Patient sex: M
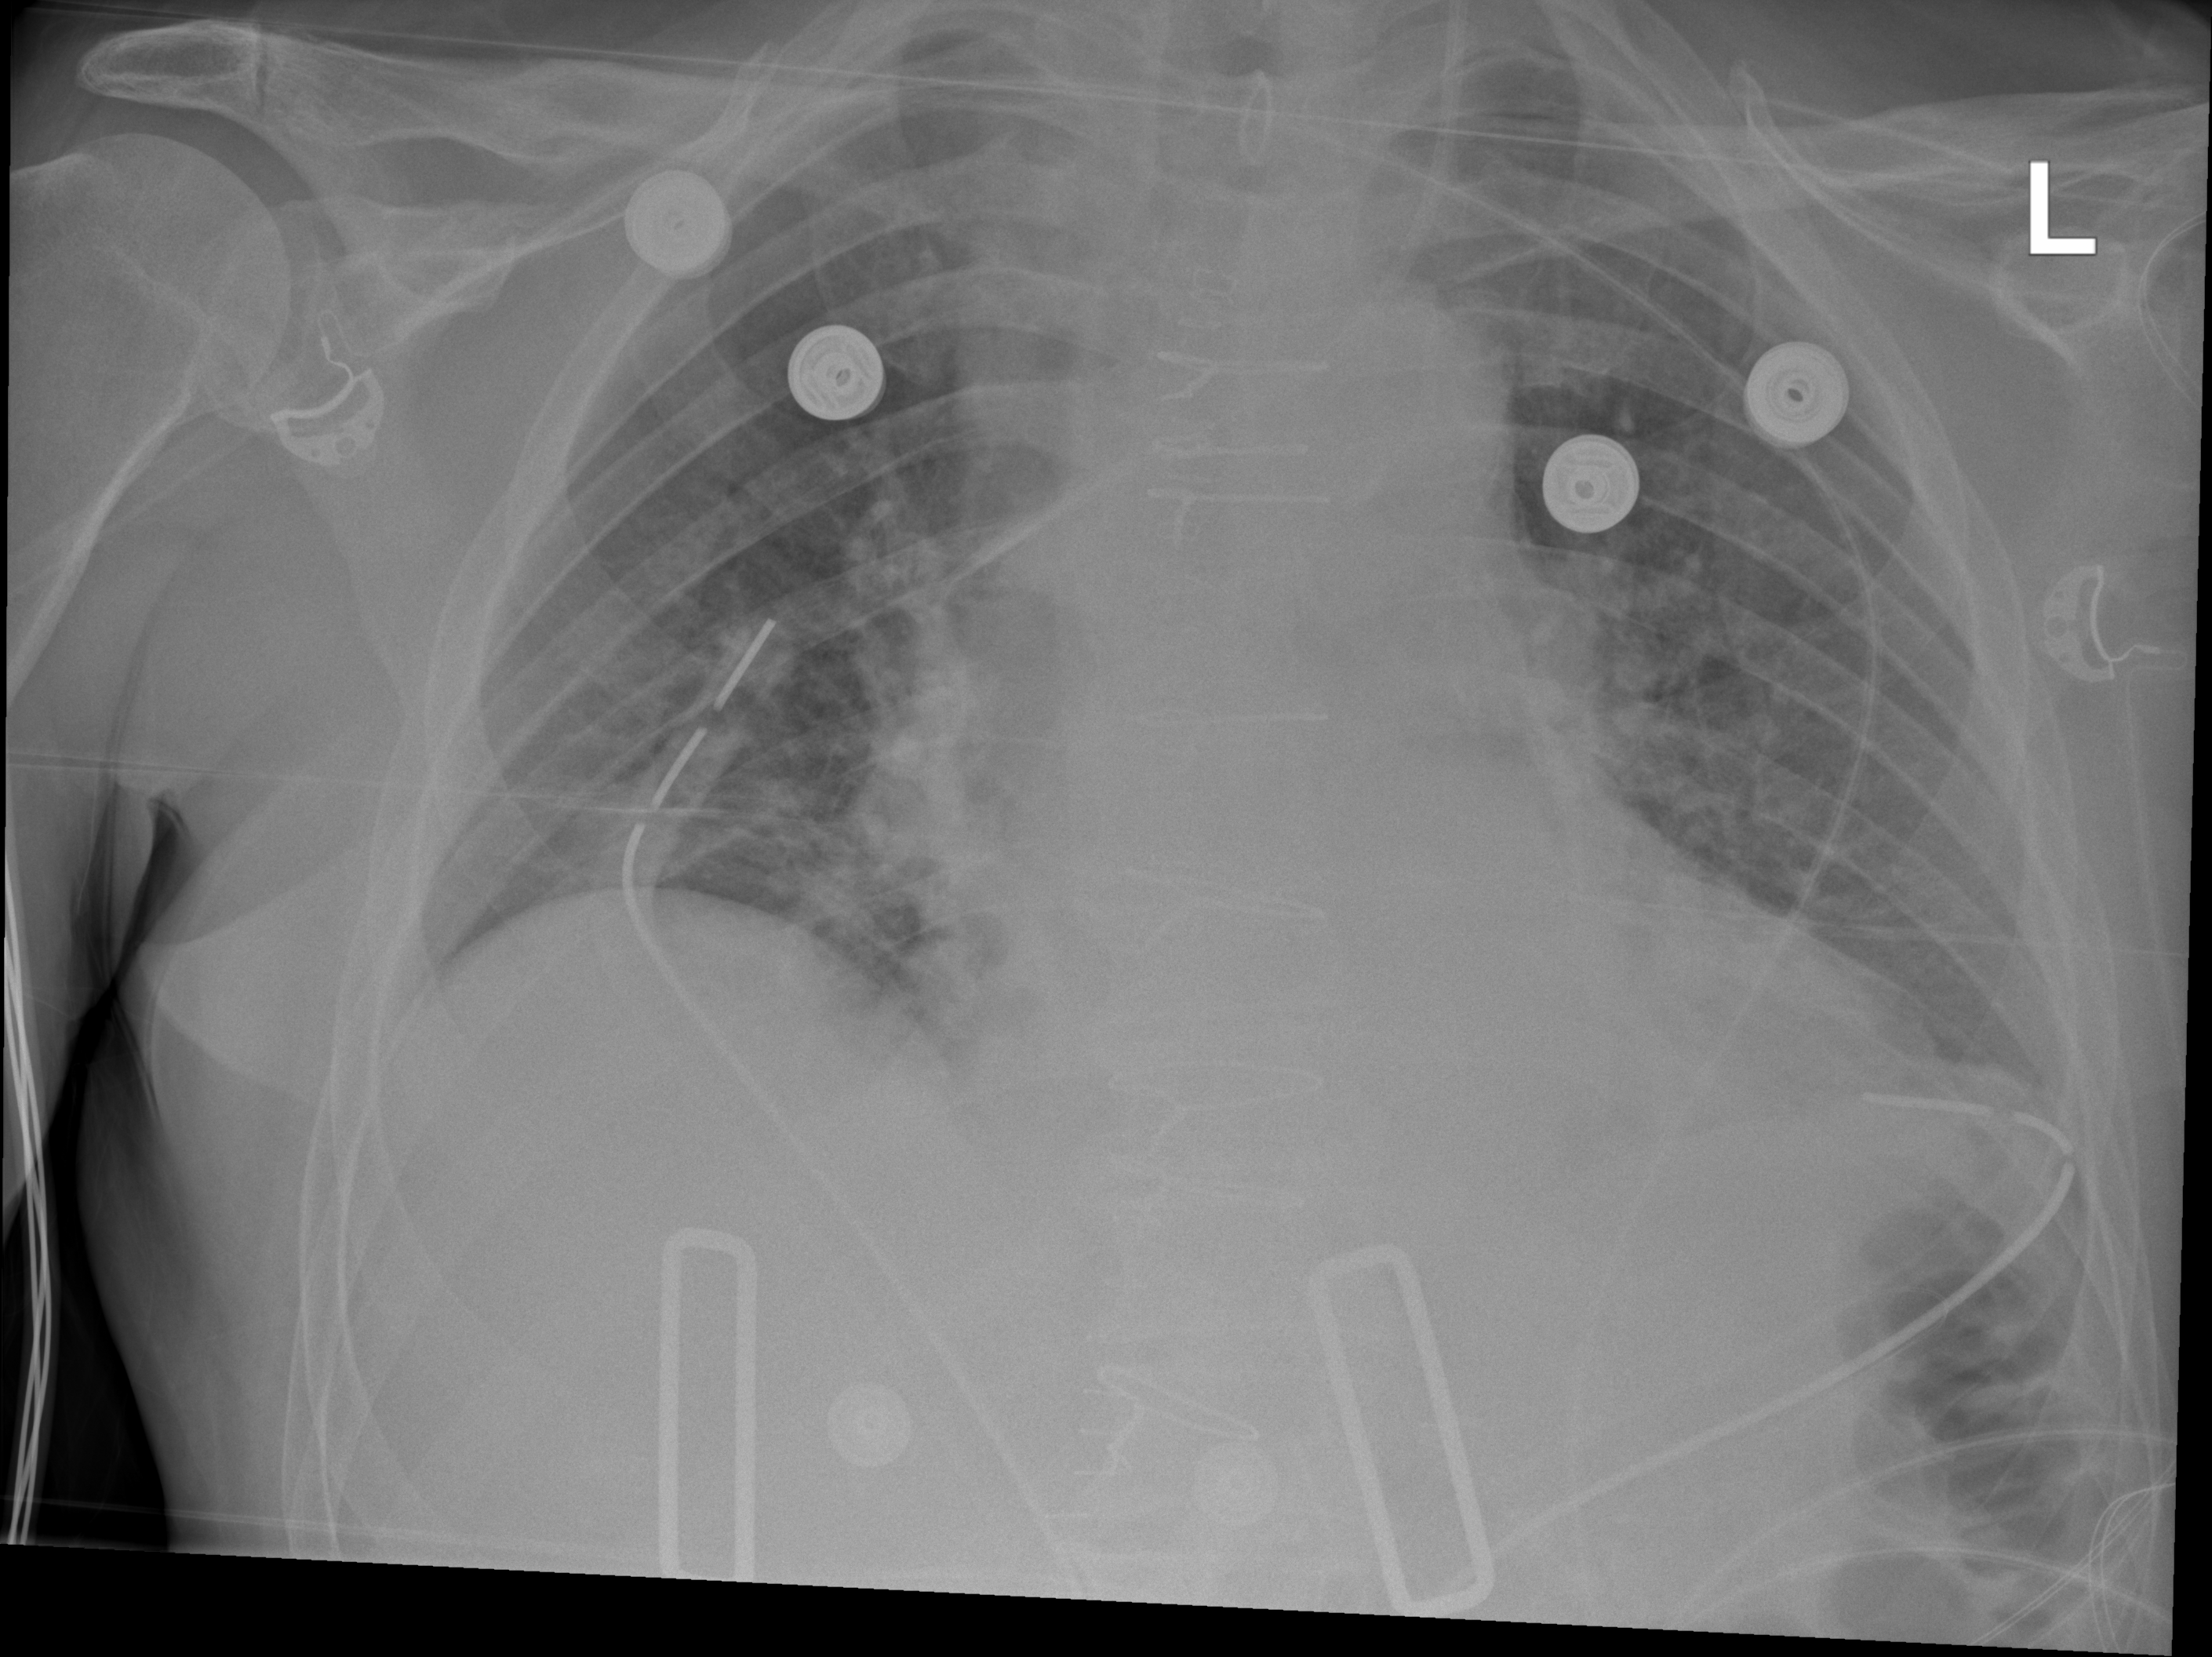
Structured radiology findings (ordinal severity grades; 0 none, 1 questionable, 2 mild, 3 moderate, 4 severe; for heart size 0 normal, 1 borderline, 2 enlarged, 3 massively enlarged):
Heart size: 2
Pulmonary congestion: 2
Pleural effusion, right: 0
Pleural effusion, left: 0
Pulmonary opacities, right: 1
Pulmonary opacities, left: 0
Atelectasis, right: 1
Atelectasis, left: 1